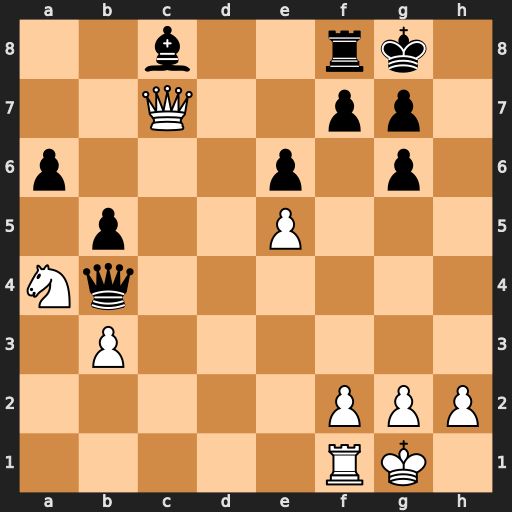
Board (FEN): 2b2rk1/2Q2pp1/p3p1p1/1p2P3/Nq6/1P6/5PPP/5RK1
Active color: w
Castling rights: -
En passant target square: -
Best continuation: Nb6 Bb7 Qxb7